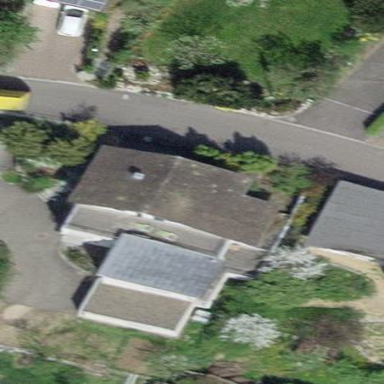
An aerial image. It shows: House serving as veterinary clinic.